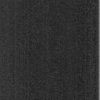
Label: dusty